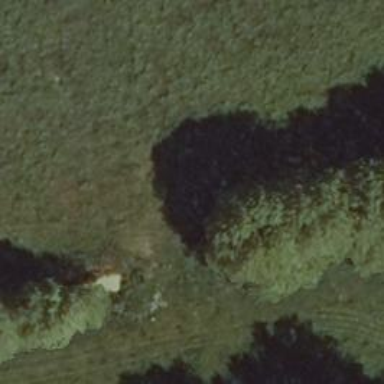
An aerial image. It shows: Row of trees in natural setting.